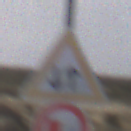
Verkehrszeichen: Gegenverkehr
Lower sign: UeberholverbotKraftfahrzeuge
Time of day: Midday
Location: Outdoor (Nature)
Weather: PartlyCloudy
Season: NotSpecified
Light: Natural